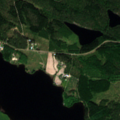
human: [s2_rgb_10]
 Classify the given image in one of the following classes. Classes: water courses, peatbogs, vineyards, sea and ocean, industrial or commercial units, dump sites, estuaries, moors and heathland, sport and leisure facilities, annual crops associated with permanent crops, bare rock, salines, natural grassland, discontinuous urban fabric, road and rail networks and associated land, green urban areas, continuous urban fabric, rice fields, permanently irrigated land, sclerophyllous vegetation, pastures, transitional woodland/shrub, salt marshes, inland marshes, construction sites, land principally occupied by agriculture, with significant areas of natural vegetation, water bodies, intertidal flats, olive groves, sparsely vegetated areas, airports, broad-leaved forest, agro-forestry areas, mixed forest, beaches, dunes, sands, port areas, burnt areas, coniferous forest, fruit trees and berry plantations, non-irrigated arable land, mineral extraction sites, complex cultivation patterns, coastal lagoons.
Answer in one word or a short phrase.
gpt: land principally occupied by agriculture, with significant areas of natural vegetation, coniferous forest, mixed forest, water bodies